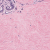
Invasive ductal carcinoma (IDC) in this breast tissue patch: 0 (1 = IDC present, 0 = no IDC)